Question: I saw this thread :
<URL>
the code there is :
'''
SecureString password = new SecureString("password");
'''
vs
'''
SecureString pass = new SecureString();
foreach (char c in "password".ToCharArray())
pass.AppendChar(c);
'''
And I do understand the benefits of the second one ( adding char by char) - so that the hacker will not be able to track all chars which in random places in memory ( vs one string in mem which he can find).
The Part which I dont understnad is that part :

that yellow code is deferentially in memory !
so ... is the benefit ?
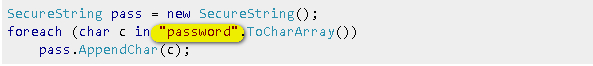
Answer: The 2nd code sample with 'ToCharArray()' just demonstrates the restricted way for filling a securestring. It is not a sample of a (best) practice.
The thread you link to provides most of the answers: Securestring provides a partial solution to avoiding plain-text passwords (in memory). Not a complete solution.
But take these 2 points from the accepted answer:
- -
Together they would allow you to safely transfer a password to a process.